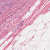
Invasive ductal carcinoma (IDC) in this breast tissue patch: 0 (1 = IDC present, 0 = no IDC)